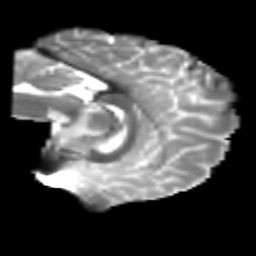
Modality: T2w
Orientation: sagittal
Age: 28
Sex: male
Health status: healthy